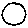
Label: circle